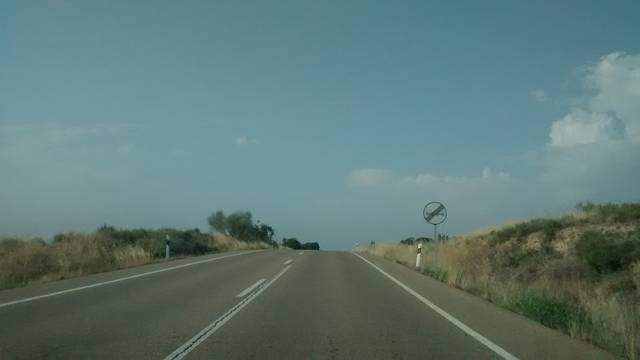
Region: Spain
Coordinates: 41.804, -0.8085